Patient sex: F
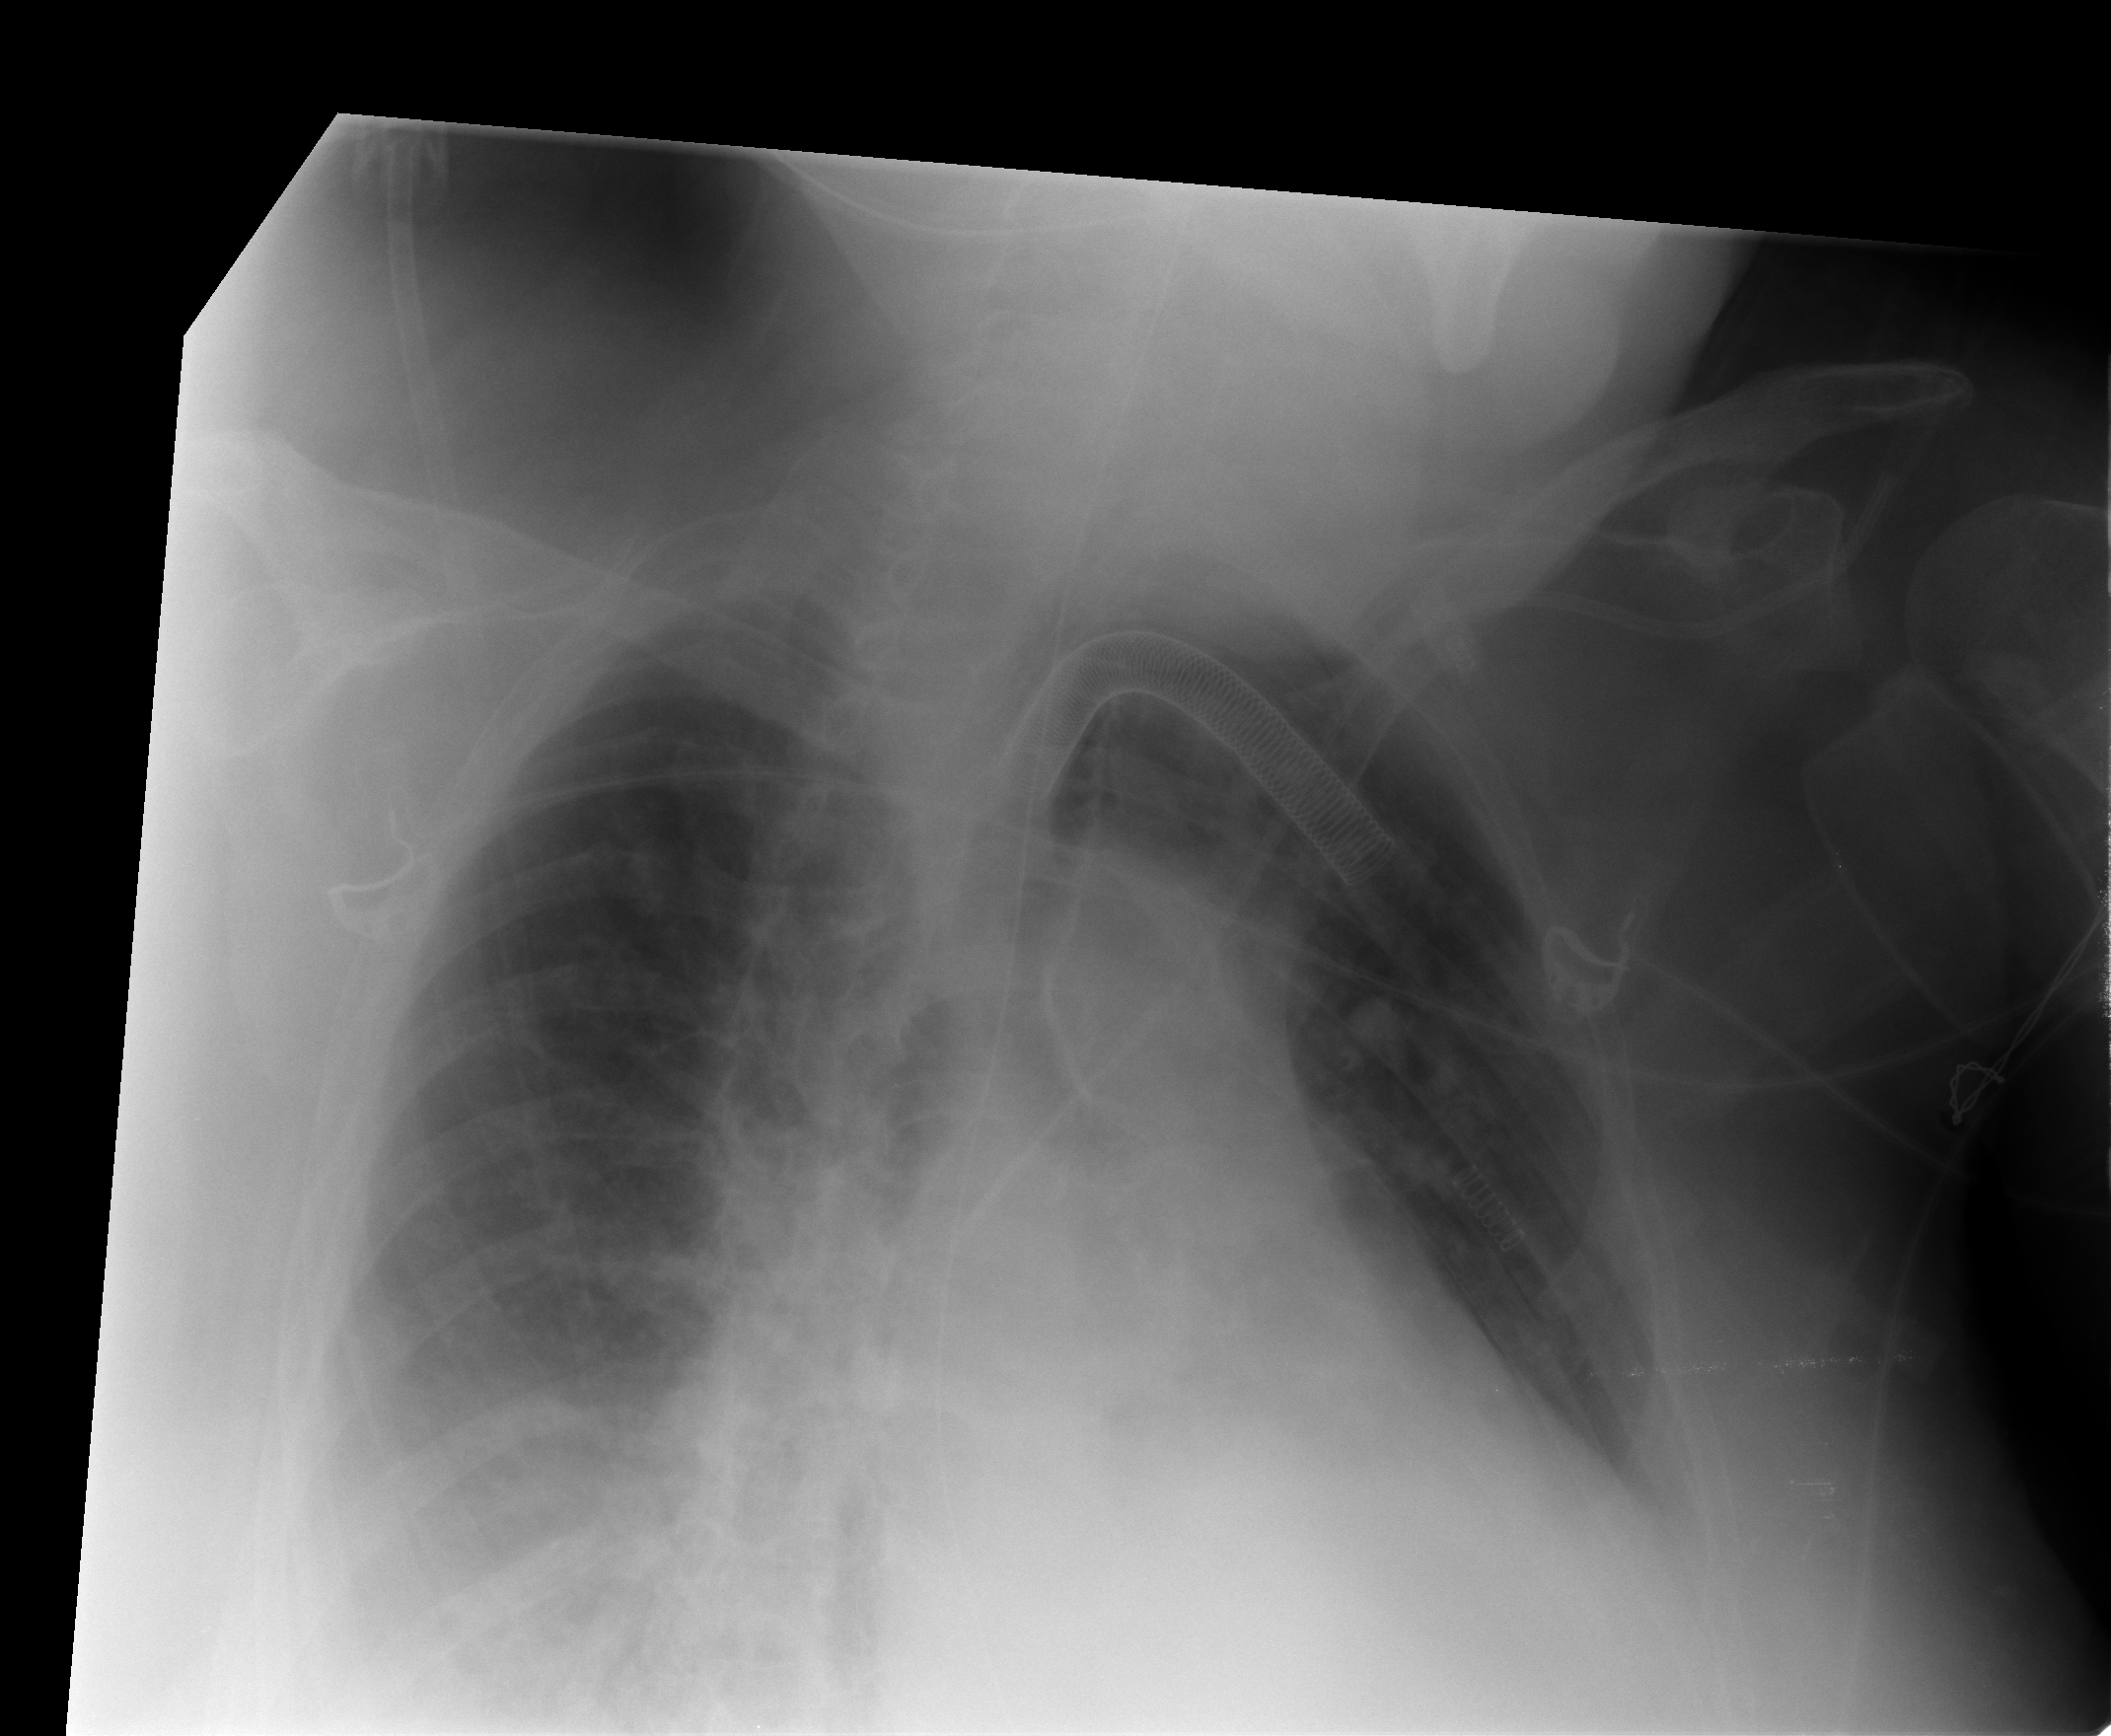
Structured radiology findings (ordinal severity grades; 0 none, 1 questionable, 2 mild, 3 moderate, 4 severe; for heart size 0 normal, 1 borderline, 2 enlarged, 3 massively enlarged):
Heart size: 0
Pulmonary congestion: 0
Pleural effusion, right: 2
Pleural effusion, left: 1
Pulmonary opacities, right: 0
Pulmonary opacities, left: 0
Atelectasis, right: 1
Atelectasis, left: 1